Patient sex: F
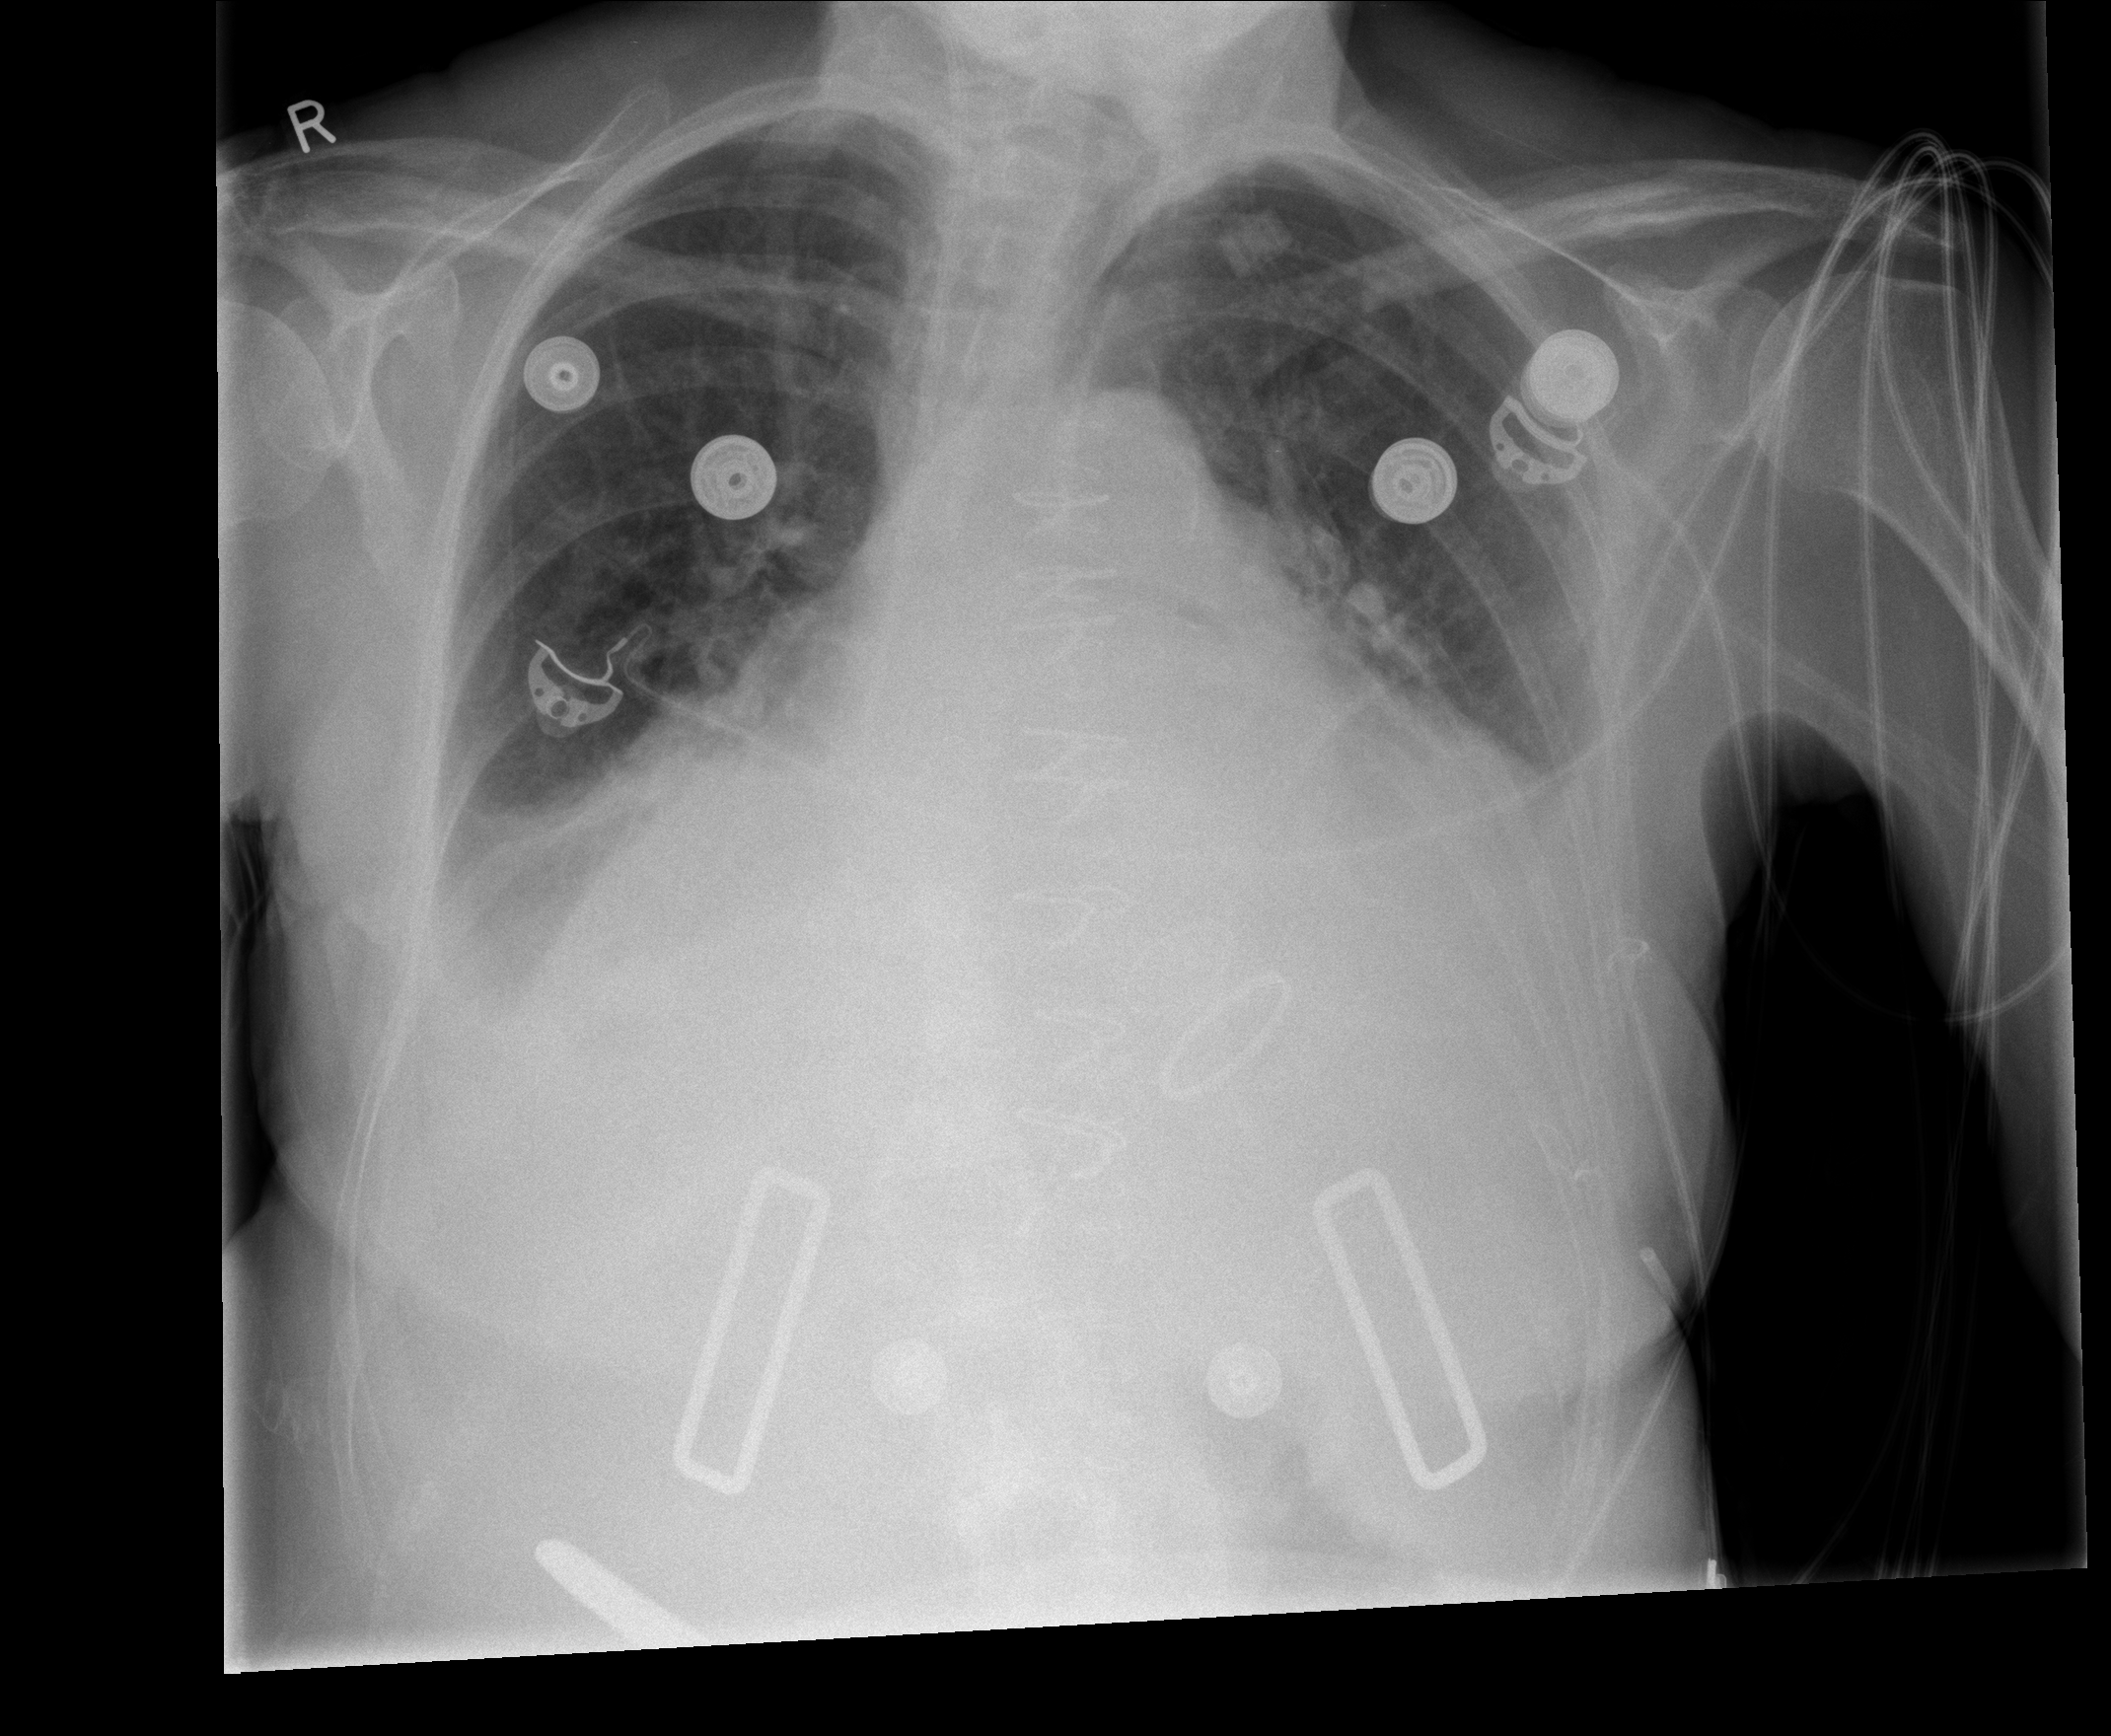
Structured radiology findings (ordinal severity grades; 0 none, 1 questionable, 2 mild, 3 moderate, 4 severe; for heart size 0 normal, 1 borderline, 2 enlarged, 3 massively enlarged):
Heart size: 3
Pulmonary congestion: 2
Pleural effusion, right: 2
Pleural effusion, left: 2
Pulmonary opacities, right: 0
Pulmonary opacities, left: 0
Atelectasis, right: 2
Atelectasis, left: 2